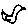
Label: bird